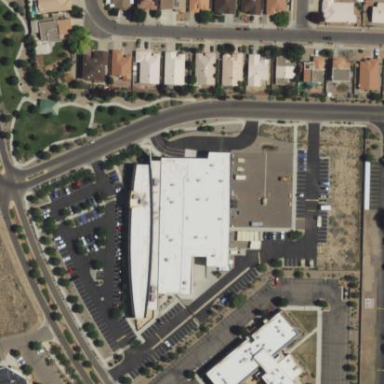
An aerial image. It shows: Office building.